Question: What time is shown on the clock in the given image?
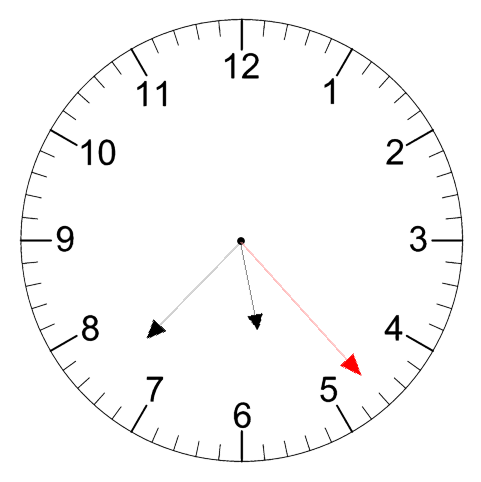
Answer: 05:37:23